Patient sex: M
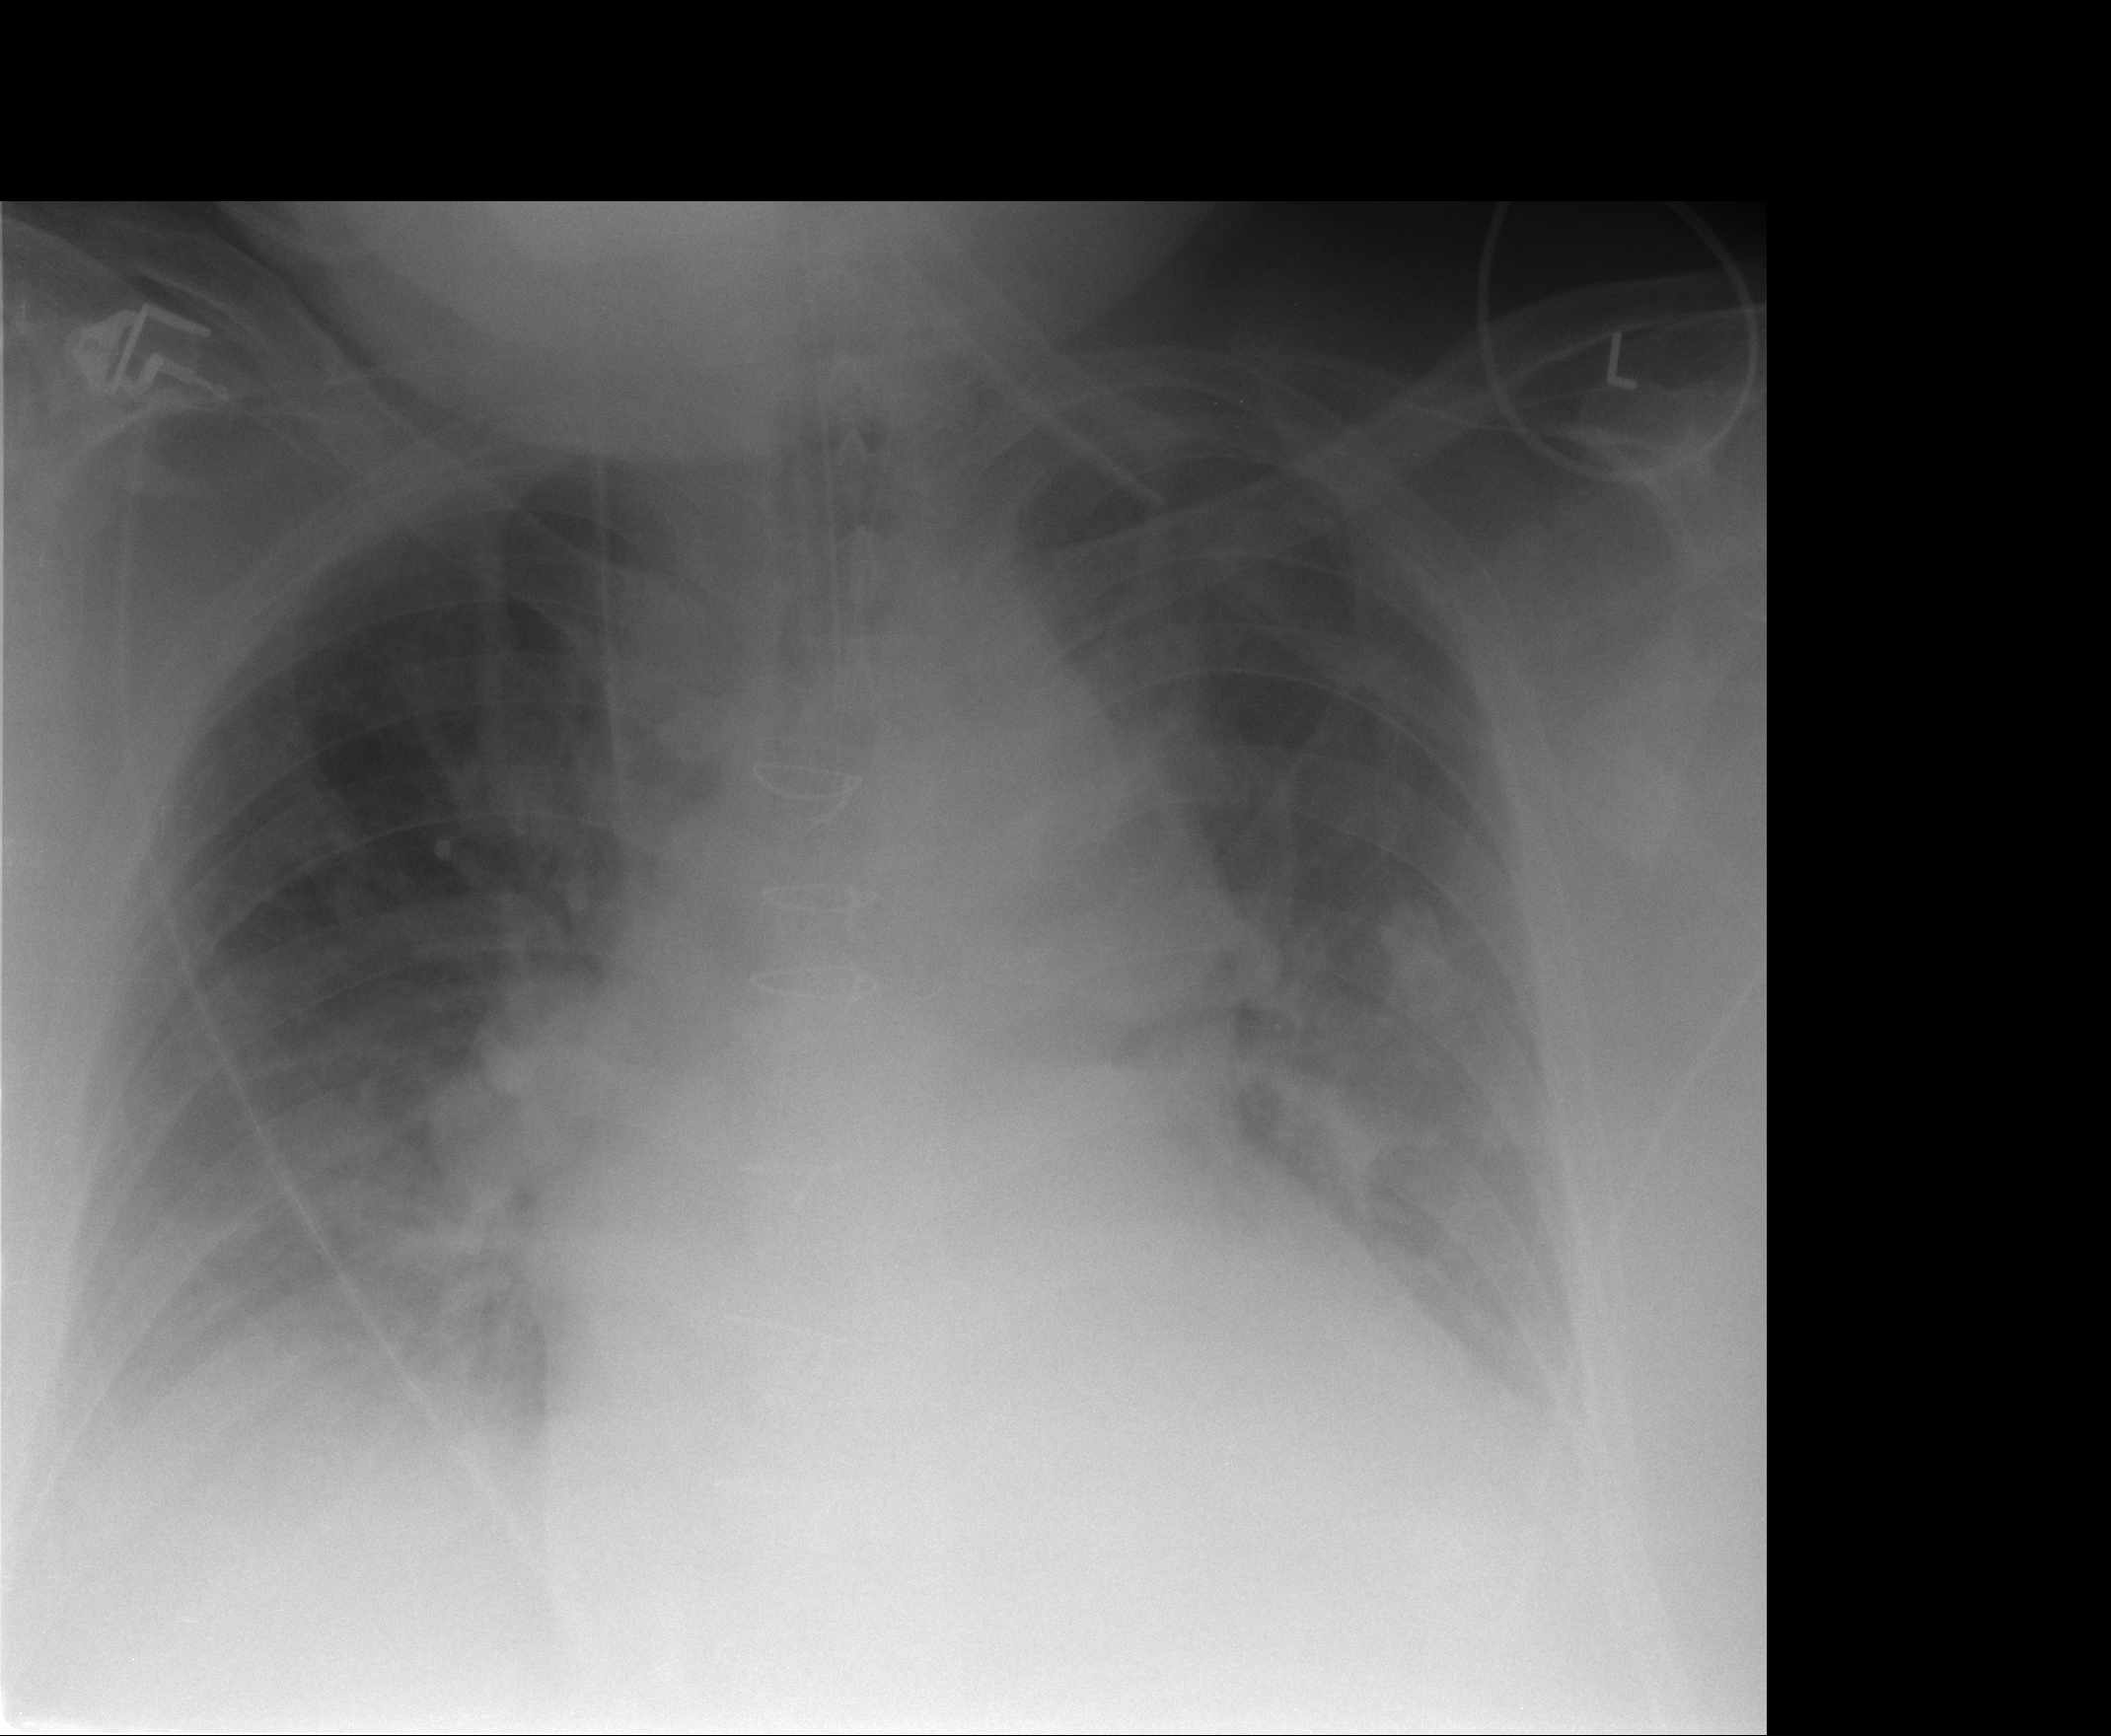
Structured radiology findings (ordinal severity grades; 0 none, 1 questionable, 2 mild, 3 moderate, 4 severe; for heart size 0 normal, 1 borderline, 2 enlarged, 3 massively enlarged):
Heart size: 2
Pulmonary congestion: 2
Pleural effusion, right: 1
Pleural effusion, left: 1
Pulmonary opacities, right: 0
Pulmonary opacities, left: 0
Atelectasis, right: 2
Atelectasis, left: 2